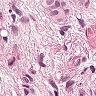
Metastatic tissue present: yes